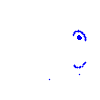
Particle: pion